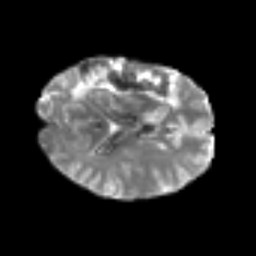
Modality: T2w
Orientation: axial
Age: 39
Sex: female
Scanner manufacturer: siemens
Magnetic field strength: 3 T
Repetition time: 6.1 s
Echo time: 0.101 s